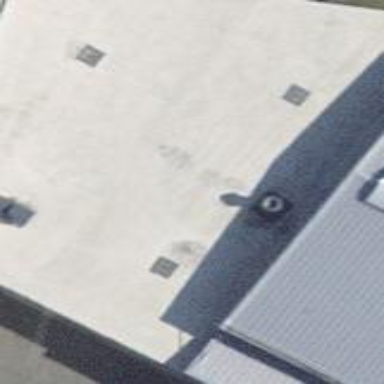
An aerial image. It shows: View of roof of building.